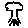
Label: tree